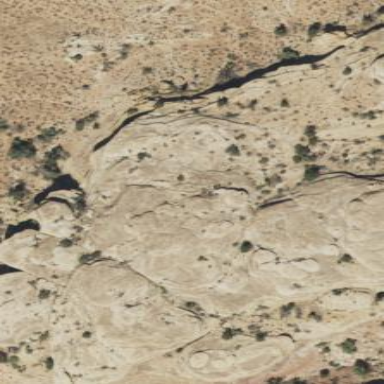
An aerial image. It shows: Natural cliff.